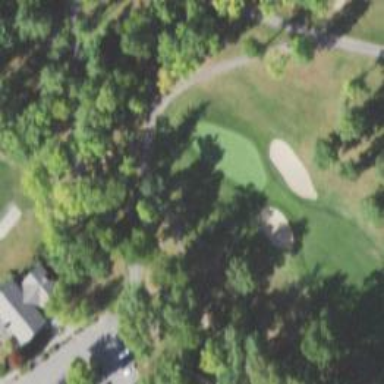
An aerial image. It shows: View of golf hole.